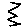
Label: zigzag